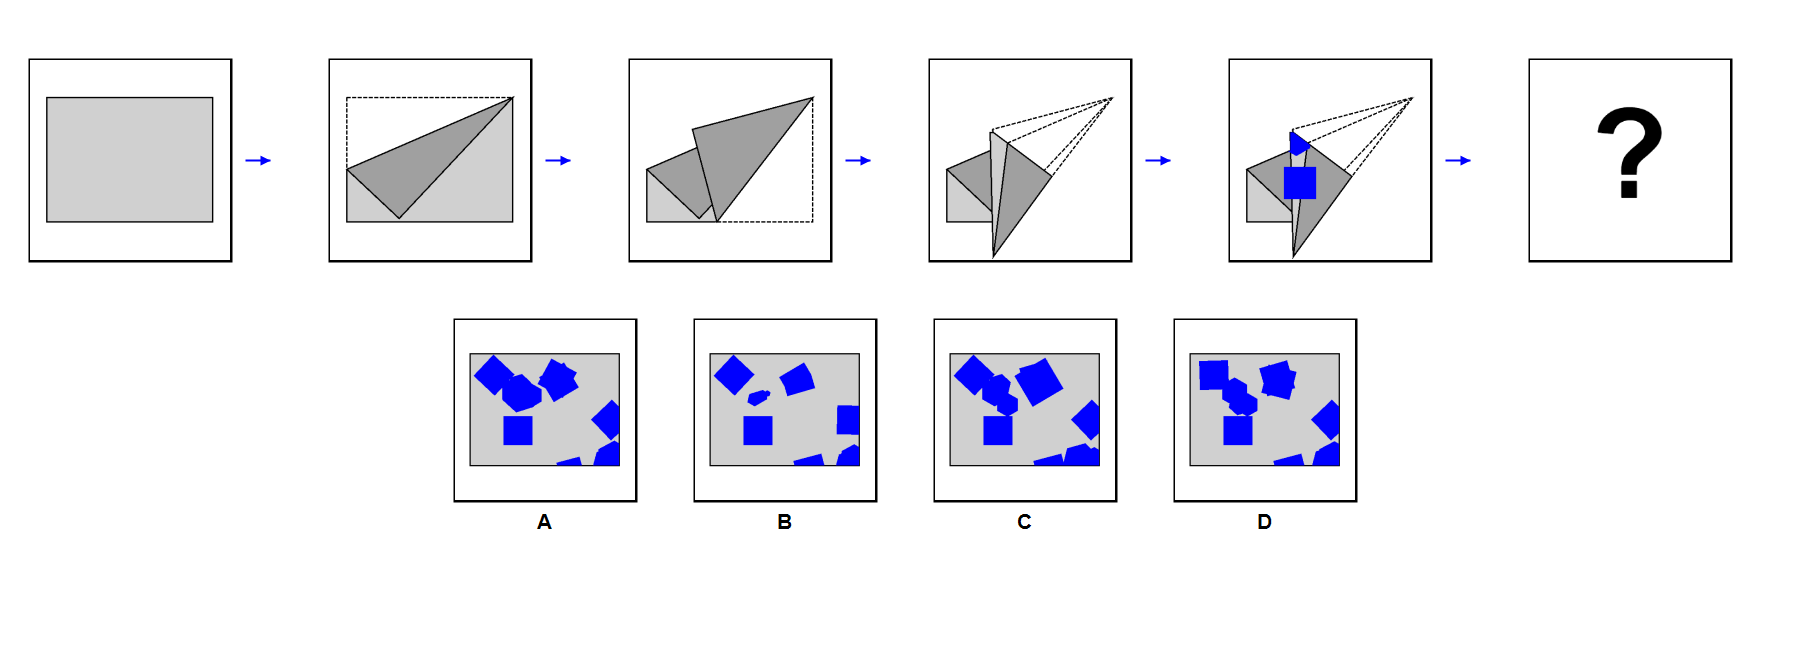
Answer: B